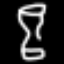
Label: hourglass